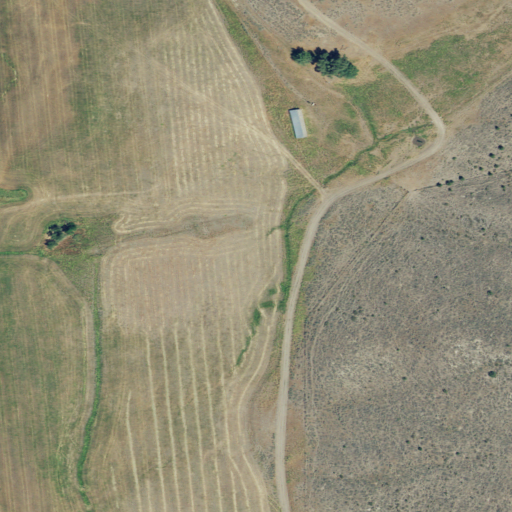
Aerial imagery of valley in Oregon named East Canyon containing pasture, shrub, open development, and grassland